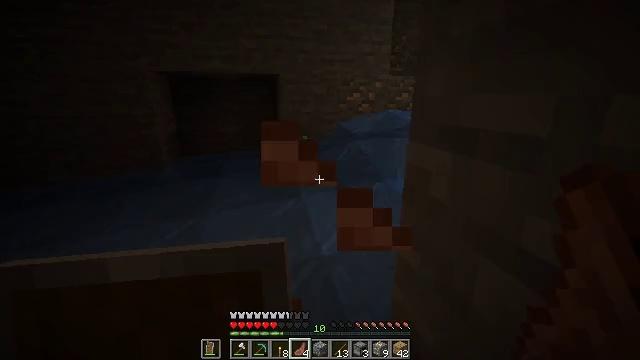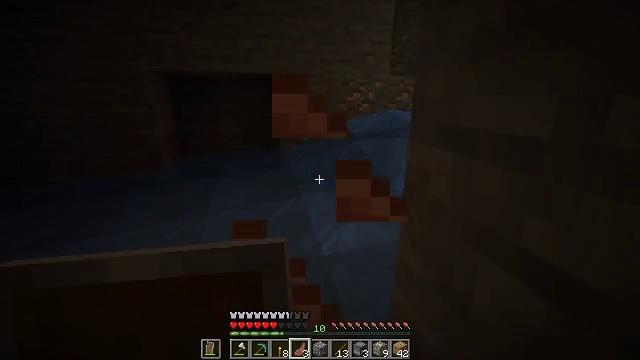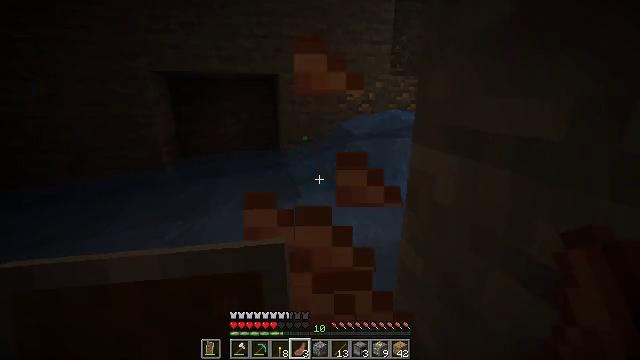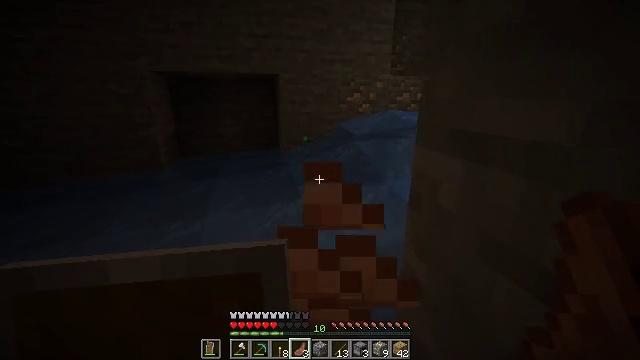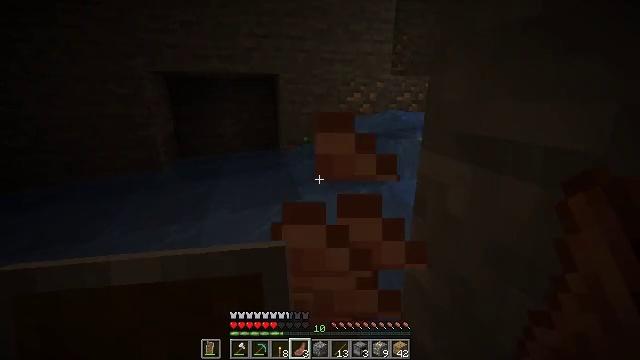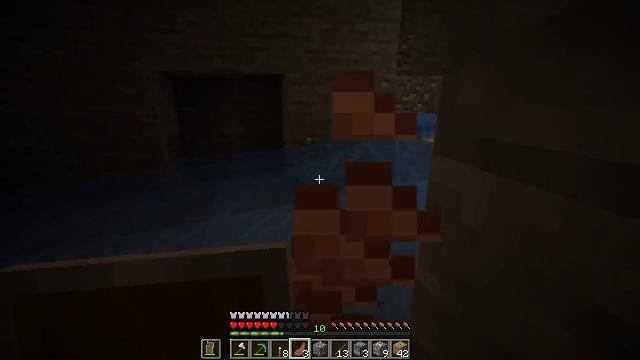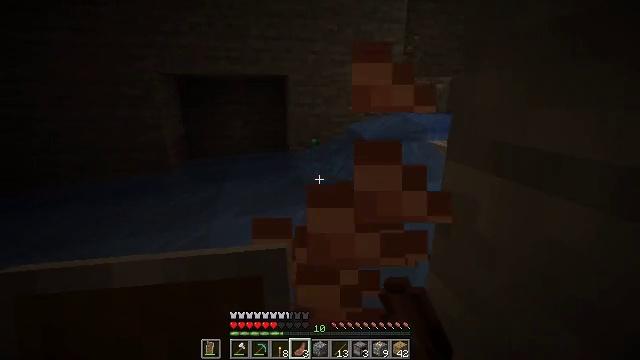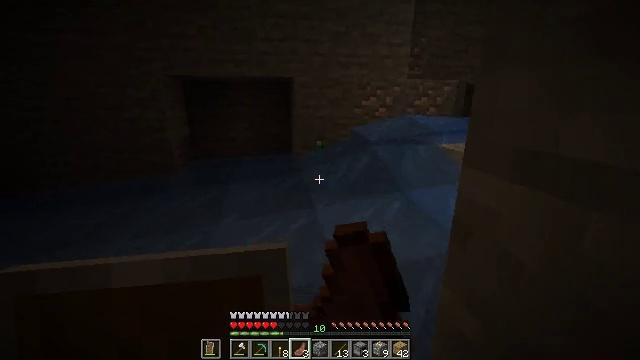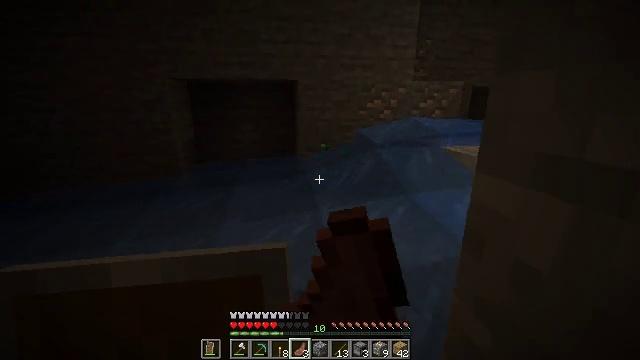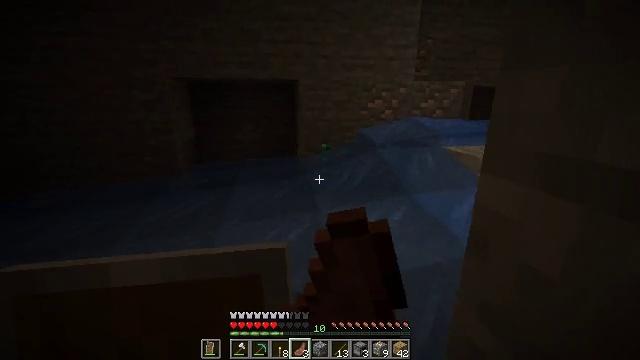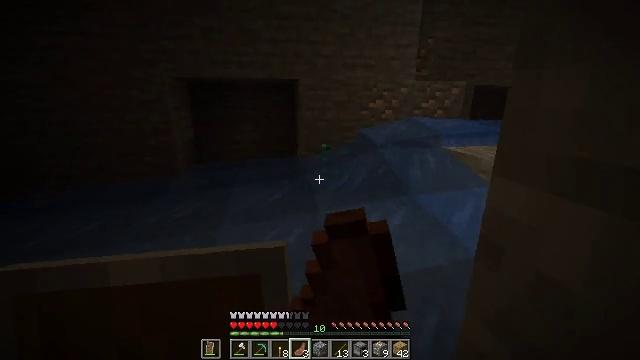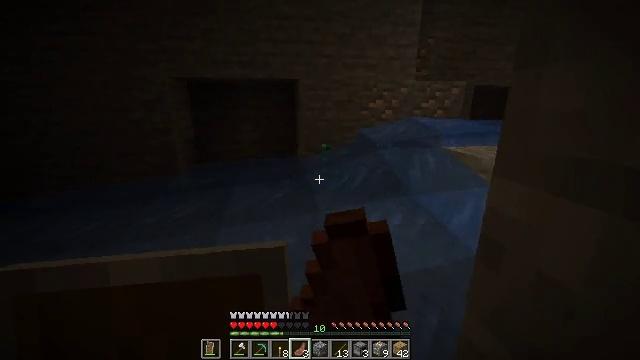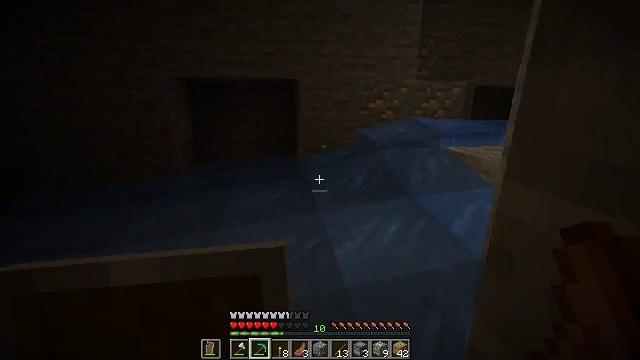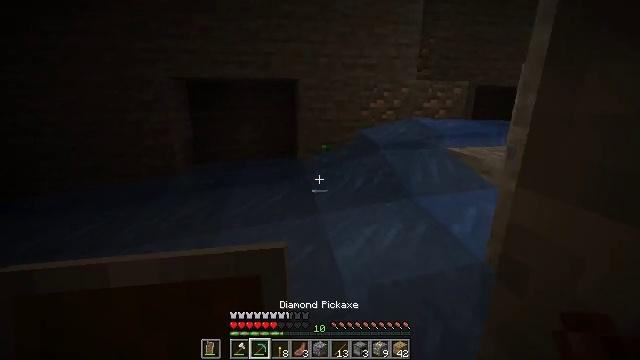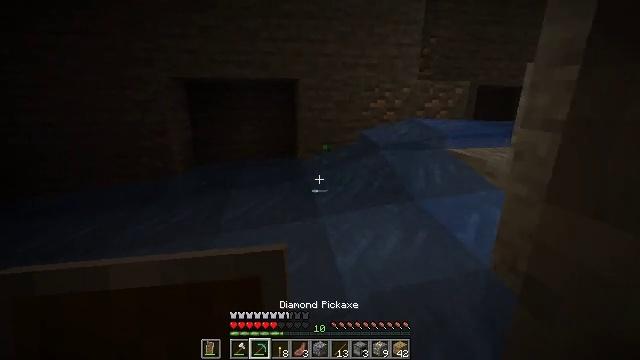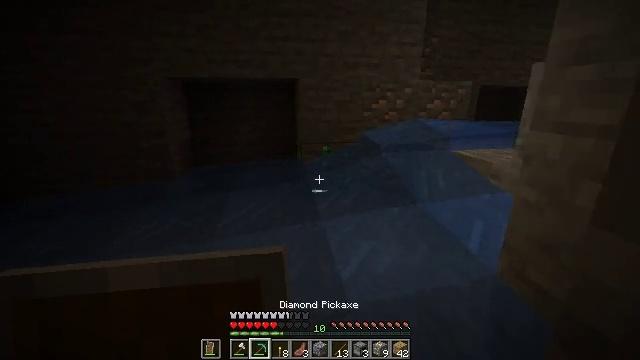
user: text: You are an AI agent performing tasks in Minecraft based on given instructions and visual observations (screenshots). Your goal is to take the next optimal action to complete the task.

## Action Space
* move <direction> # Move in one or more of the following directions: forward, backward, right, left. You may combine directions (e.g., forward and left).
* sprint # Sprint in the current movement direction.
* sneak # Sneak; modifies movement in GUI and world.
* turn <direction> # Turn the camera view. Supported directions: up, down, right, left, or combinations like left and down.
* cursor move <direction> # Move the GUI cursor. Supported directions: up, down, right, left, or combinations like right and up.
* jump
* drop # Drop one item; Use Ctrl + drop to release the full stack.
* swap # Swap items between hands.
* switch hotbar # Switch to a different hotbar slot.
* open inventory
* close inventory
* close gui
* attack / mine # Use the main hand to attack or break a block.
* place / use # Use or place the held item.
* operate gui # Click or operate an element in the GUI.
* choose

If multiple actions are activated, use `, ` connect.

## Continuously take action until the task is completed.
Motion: motion action
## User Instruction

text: Gather emerald ore with a pickaxe.
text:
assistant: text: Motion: move forward, use / place
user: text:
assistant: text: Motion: move forward, use / place
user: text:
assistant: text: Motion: move forward, use / place
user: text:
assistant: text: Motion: move forward, use / place
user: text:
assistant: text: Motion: move forward, use / place
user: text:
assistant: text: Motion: move forward, use / place
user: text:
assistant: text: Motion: move forward, turn left, use / place
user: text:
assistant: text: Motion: move forward, use / place
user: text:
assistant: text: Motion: move forward, use / place
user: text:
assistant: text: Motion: move forward, use / place
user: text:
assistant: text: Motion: move forward, use / place
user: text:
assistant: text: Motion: move forward, switch to hotbar 2
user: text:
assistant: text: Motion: move forward, switch to hotbar 2
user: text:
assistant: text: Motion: move forward, switch to hotbar 2
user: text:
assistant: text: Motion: move forward
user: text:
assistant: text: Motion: move forward
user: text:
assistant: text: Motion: move forward
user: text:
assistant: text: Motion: move forward, sprint
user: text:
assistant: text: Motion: move forward, sprint
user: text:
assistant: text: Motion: move forward, sprint
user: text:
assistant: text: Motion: move forward, sprint
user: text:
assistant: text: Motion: move forward, sprint
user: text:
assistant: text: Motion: move forward, sprint
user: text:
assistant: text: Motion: move forward, sprint
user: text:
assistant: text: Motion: move forward, sprint
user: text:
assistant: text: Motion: move forward, sprint
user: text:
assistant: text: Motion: move forward, sprint
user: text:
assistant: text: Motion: move forward, sprint, turn right and down
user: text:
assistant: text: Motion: move forward, sprint, turn right and down, attack / mine
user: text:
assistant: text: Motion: move forward, attack / mine